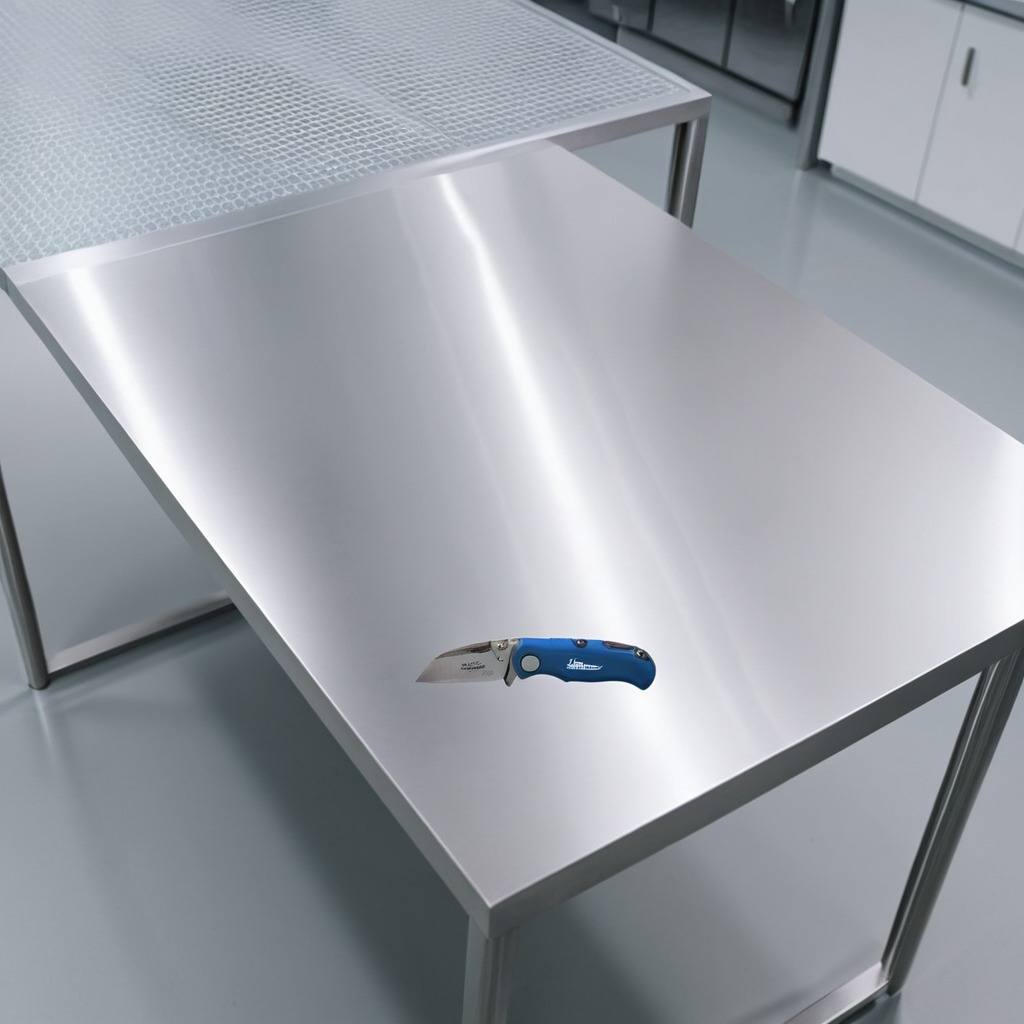
A utility knife is lying on a stainless steel table in a high-end prototyping lab.